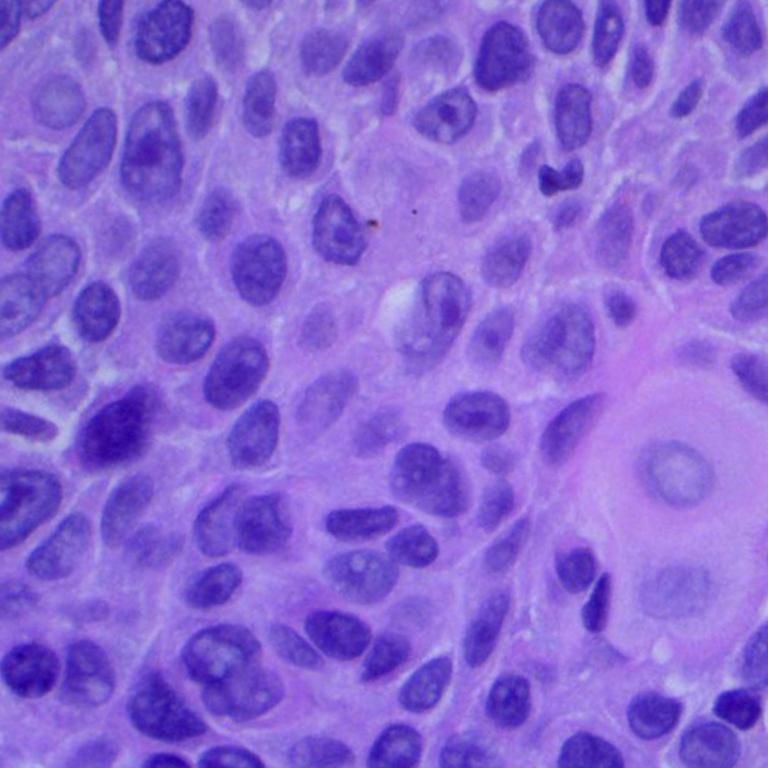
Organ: lung
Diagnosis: squamous carcinomas